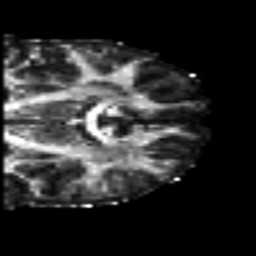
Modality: FA
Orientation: coronal
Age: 22
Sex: male
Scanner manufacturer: siemens
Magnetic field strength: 3 T
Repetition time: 7 s
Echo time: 0.0926 s